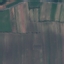
Land use / land cover class: PermanentCrop